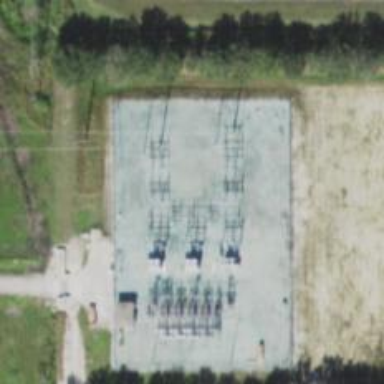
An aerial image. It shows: Switch for power supply.